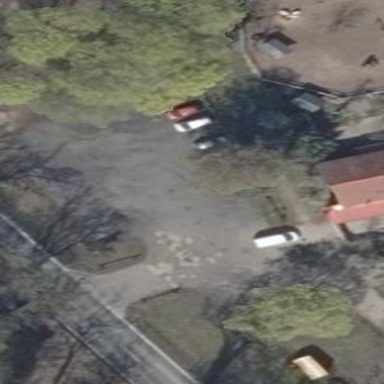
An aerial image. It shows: Parking area.